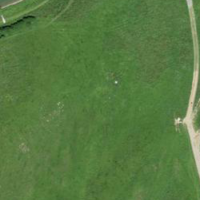
EUNIS habitat code: 23
Species observed at this site:
Erebia melampus
Vanessa atalanta